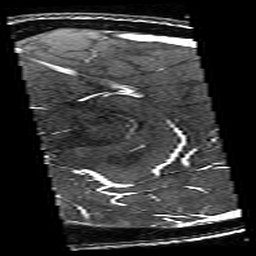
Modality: angio
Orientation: sagittal
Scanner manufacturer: philips
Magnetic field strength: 7 T
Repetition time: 0.024 s
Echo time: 0.00384 s